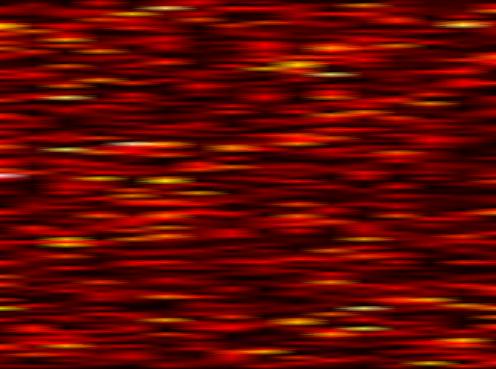
Label: UFMC